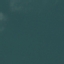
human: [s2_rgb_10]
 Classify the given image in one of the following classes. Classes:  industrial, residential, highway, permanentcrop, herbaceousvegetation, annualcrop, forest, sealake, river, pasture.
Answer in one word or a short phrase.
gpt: SeaLake